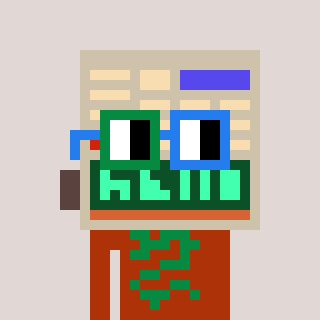
a pixel art character with square green and blue glasses, a calculator-shaped head and a hotbrown-colored body on a warm background